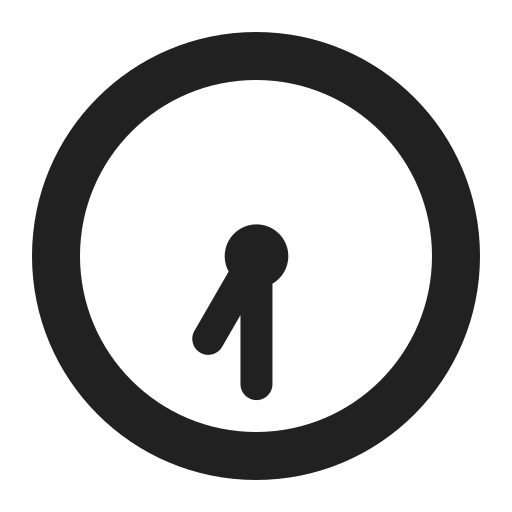
seven thirty high contrast